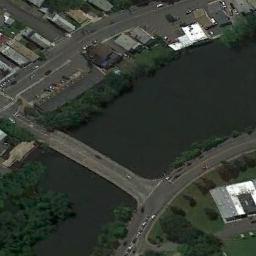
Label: bridge